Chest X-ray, AP view. Patient: 53 years old, sex F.
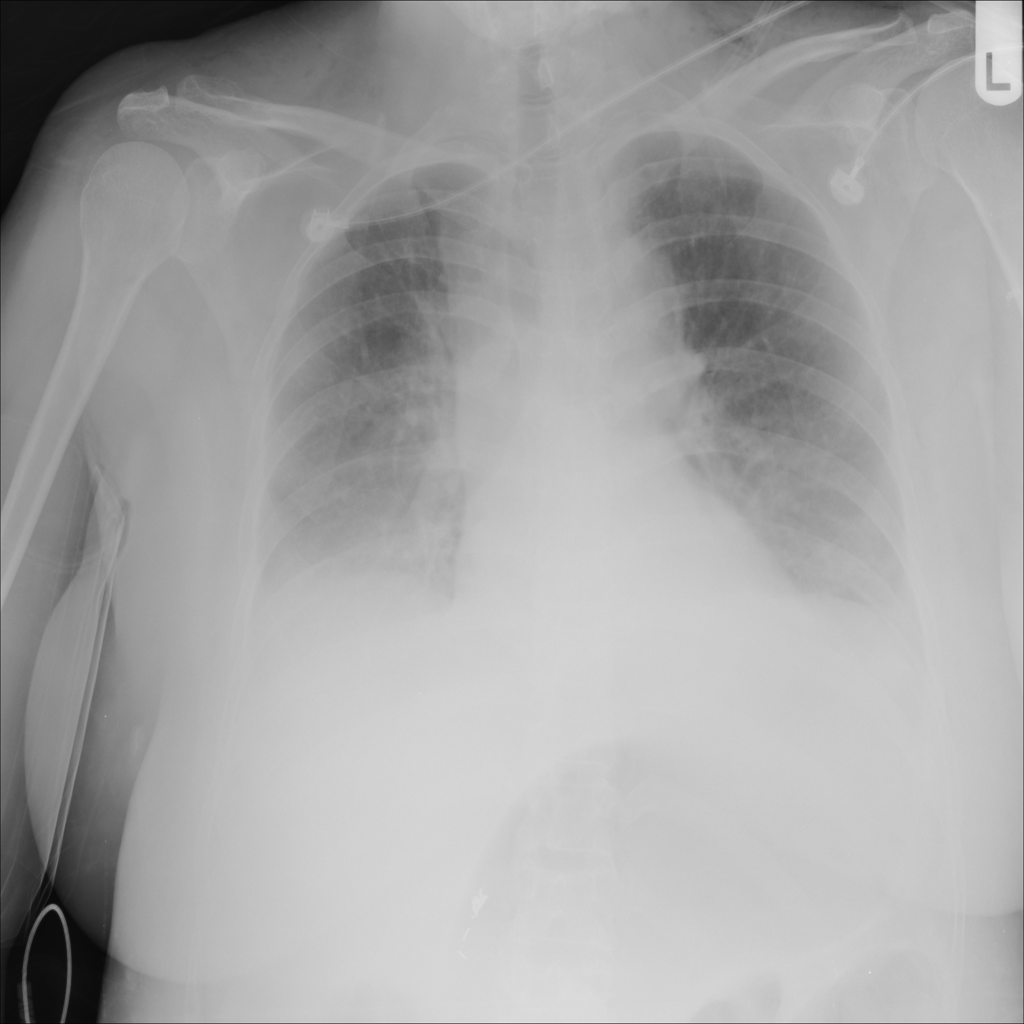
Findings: Emphysema